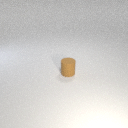
small brown rubber cylinder